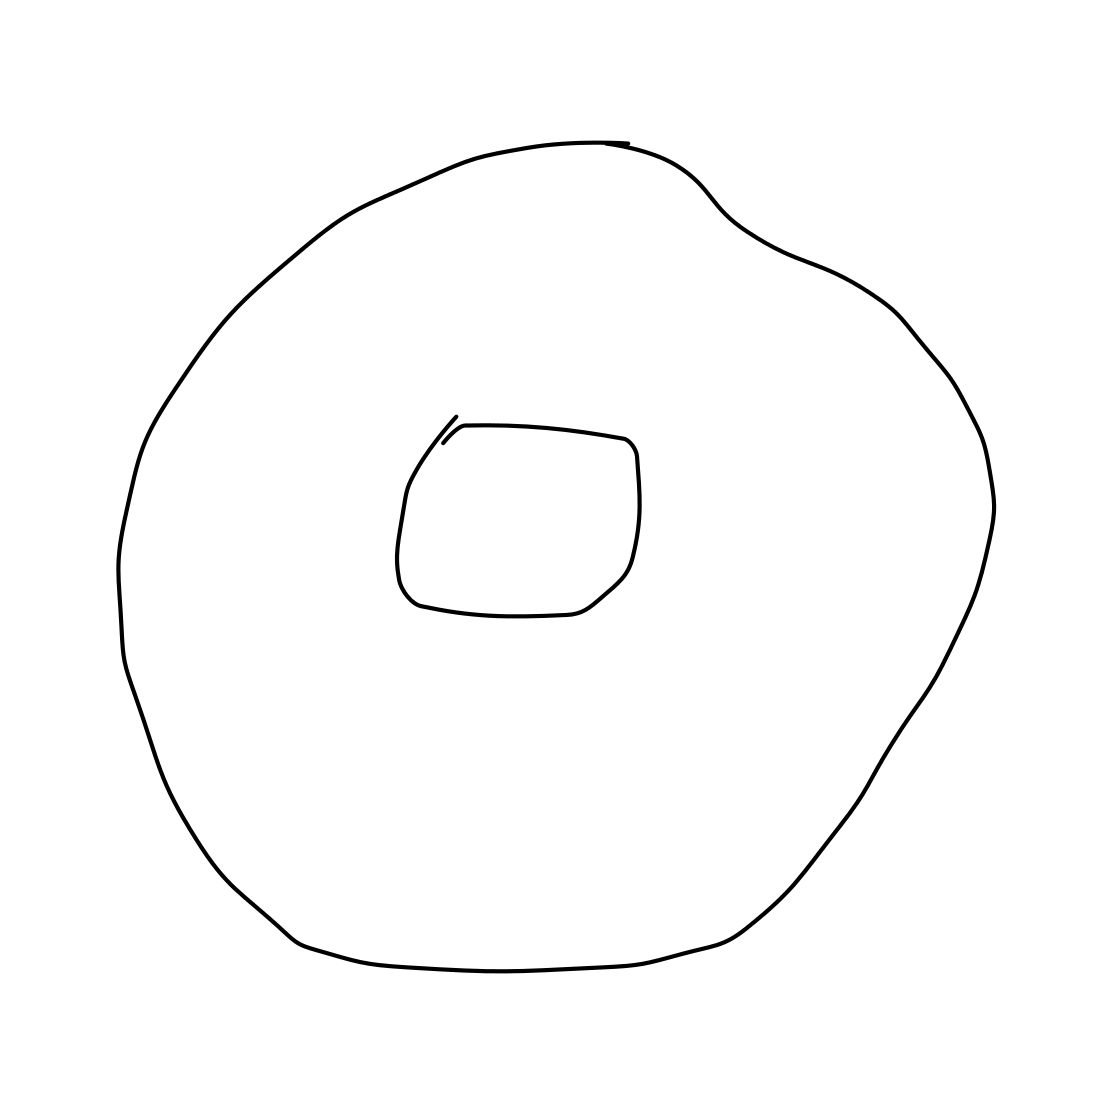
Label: donut